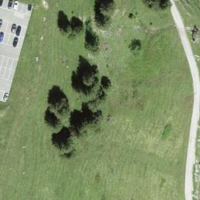
EUNIS habitat code: 24
Species observed at this site:
Corvus corone
Anthus trivialis
Turdus philomelos
Falco subbuteo
Dendrocopos major
Turdus viscivorus
Falco peregrinus
Buteo buteo
Anthus pratensis
Spinus spinus
Muscicapa striata
Aegolius funereus
Phylloscopus collybita
Pernis apivorus
Falco vespertinus
Carduelis citrinella
Erithacus rubecula
Certhia familiaris
Garrulus glandarius
Nucifraga caryocatactes
Falco tinnunculus
Ficedula hypoleuca
Periparus ater
Cyanistes caeruleus
Lophophanes cristatus
Troglodytes troglodytes
Pandion haliaetus
Fringilla coelebs
Carduelis carduelis
Columba palumbus
Circus aeruginosus
Parus major
Hirundo rustica
Milvus milvus
Regulus regulus
Aquila chrysaetos
Phylloscopus trochilus
Delichon urbicum